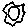
Label: sun